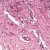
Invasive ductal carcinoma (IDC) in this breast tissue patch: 1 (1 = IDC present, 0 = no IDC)